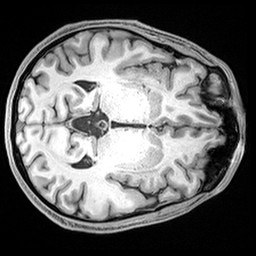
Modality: T1w
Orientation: axial
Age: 40
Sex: male
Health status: healthy
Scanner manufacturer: siemens
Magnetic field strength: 3 T
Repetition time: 2.4 s
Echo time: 0.00217 s